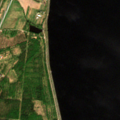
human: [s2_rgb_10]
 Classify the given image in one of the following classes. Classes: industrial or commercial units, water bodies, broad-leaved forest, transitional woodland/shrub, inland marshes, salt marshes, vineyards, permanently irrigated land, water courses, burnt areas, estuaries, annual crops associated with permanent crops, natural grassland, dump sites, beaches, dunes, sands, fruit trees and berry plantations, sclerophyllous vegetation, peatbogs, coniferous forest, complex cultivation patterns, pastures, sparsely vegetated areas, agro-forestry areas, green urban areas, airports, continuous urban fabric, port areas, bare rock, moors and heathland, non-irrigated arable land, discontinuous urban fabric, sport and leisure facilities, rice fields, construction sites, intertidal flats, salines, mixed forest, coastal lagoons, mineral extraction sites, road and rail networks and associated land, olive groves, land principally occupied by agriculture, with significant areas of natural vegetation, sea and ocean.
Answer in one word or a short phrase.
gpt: land principally occupied by agriculture, with significant areas of natural vegetation, coniferous forest, mixed forest, transitional woodland/shrub, water courses